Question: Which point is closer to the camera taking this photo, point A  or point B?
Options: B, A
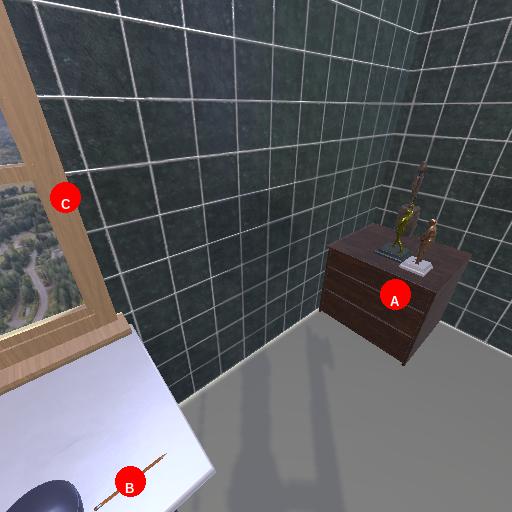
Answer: B